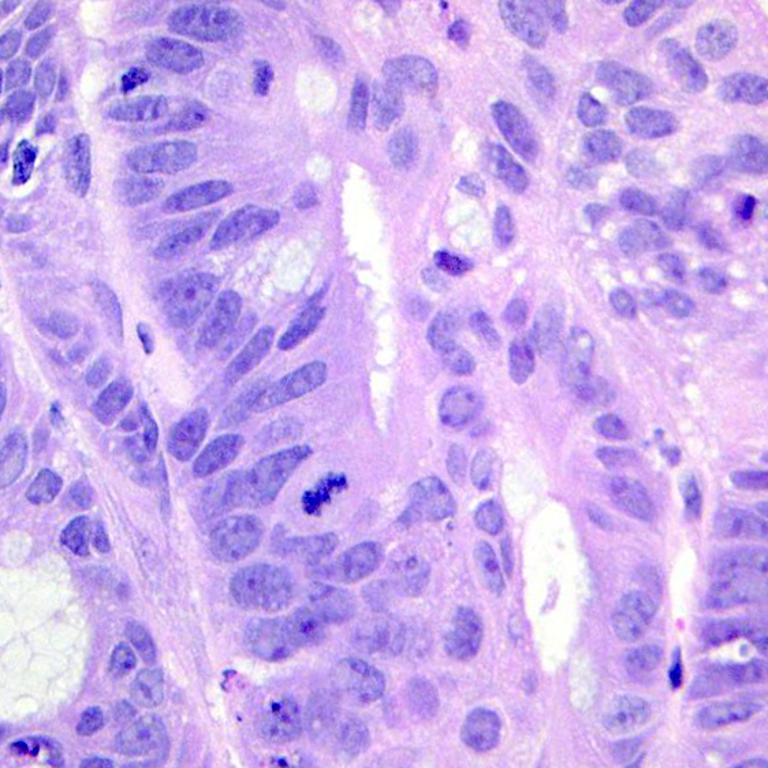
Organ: colon
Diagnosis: adenocarcinomas